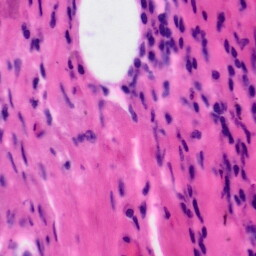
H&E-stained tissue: Tonsil